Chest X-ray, PA view. Patient: 47 years old, sex M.
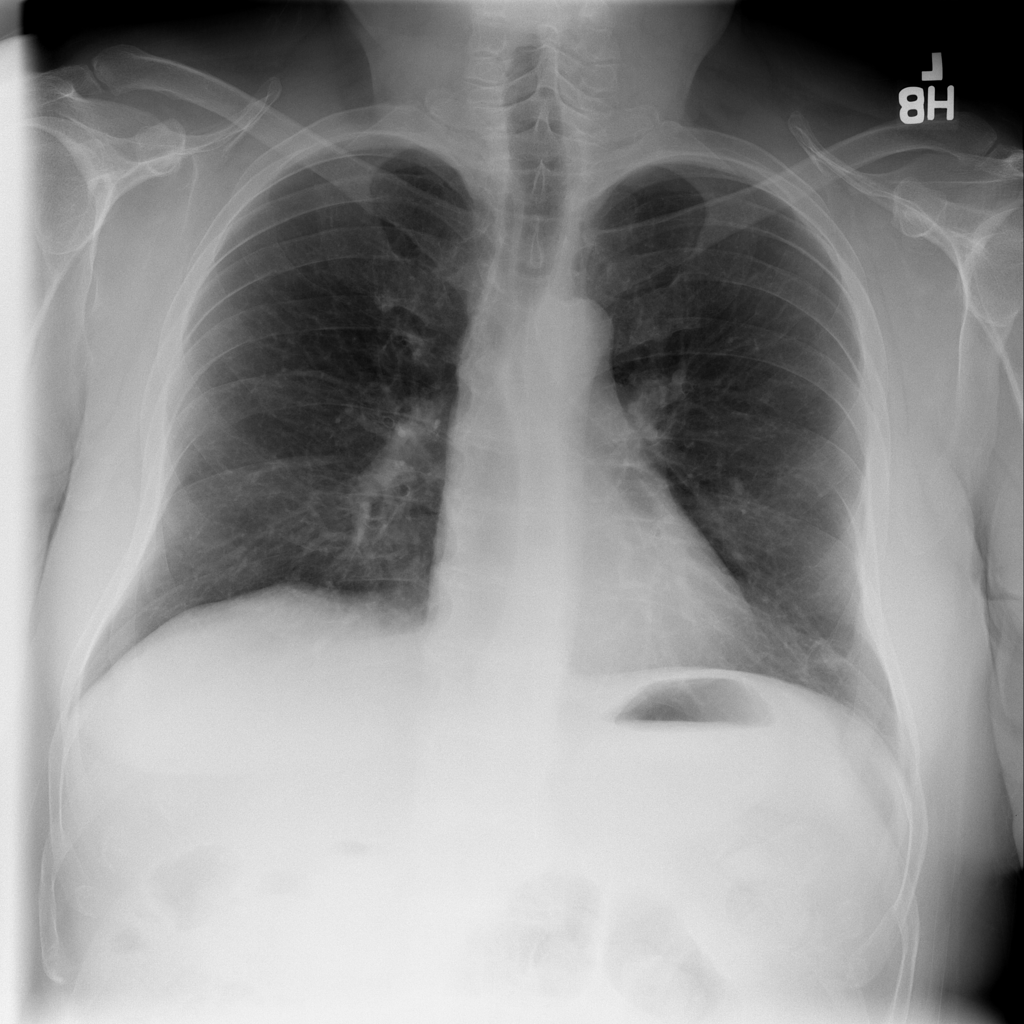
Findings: No Finding